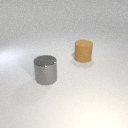
large brown rubber cylinder to the right of large gray metal cylinder